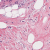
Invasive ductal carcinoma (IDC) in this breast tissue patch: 0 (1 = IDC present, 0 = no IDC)